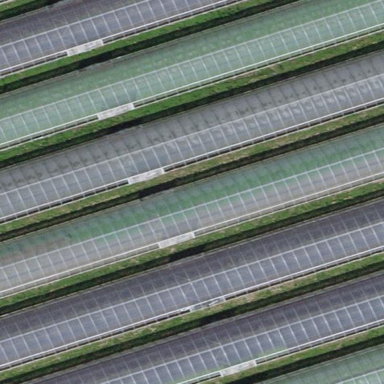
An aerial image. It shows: Greenhouse.